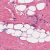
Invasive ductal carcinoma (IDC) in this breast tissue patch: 0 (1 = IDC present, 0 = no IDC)